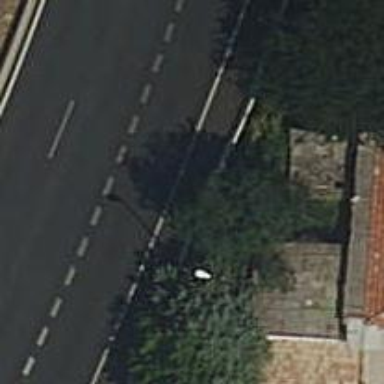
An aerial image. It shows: Road with "give way" sign.